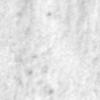
Label: no_change